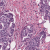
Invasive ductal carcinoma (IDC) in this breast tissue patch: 1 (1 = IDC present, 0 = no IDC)